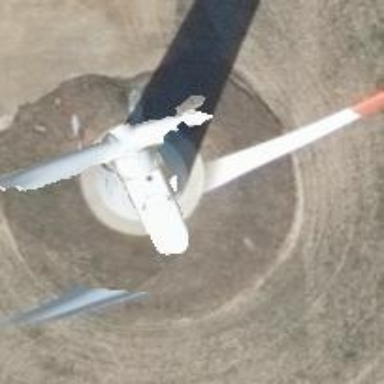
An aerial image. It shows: Wind-powered generator.